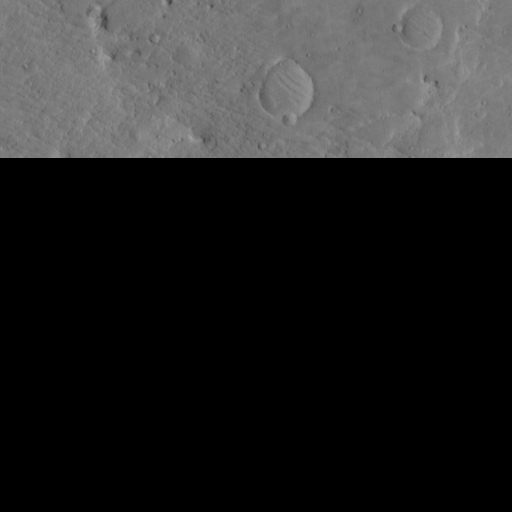
Classes present: Background